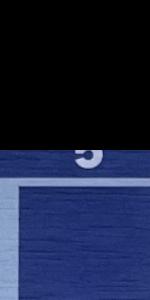
Label: Empty